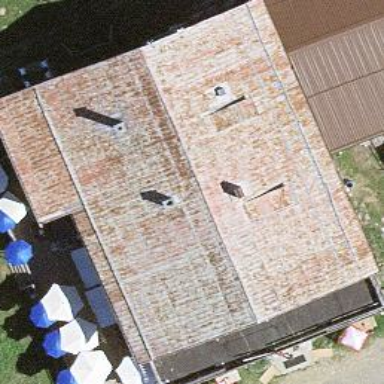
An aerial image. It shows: Restaurant building.